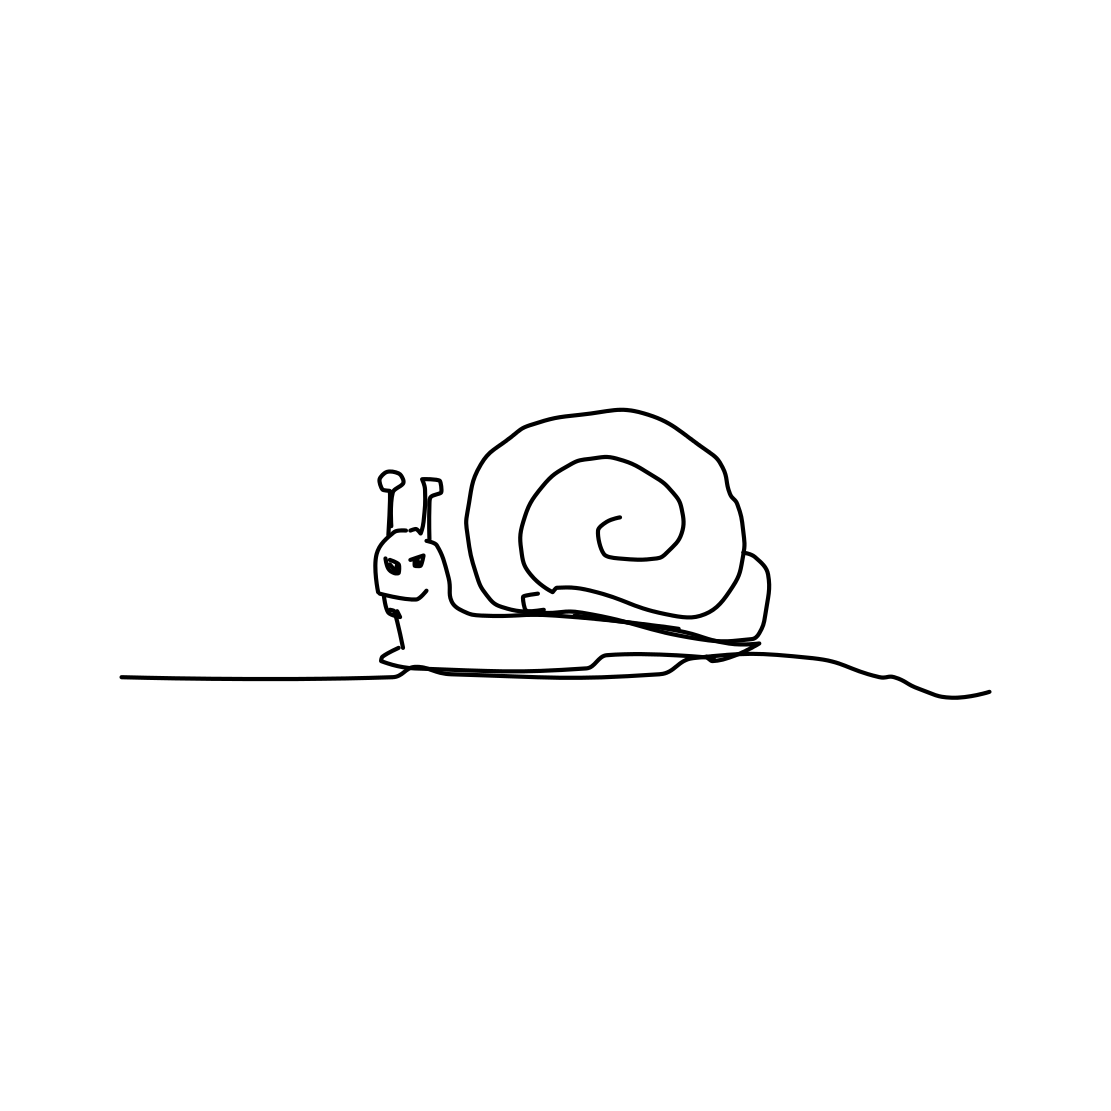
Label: snail